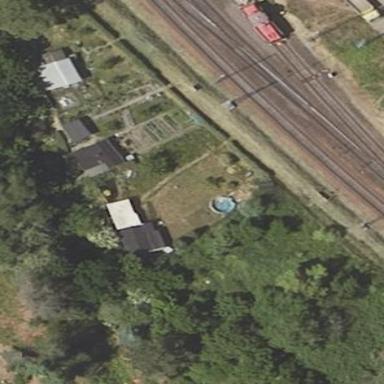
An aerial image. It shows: Fence surrounding allotments.